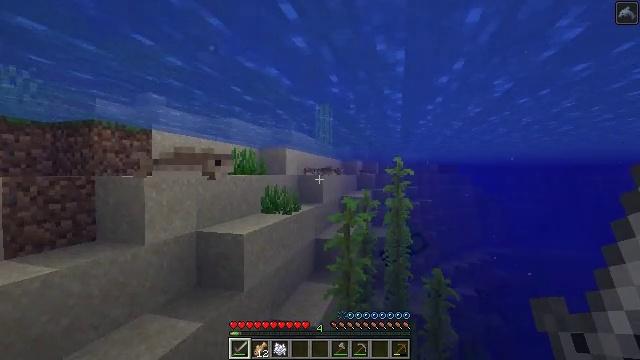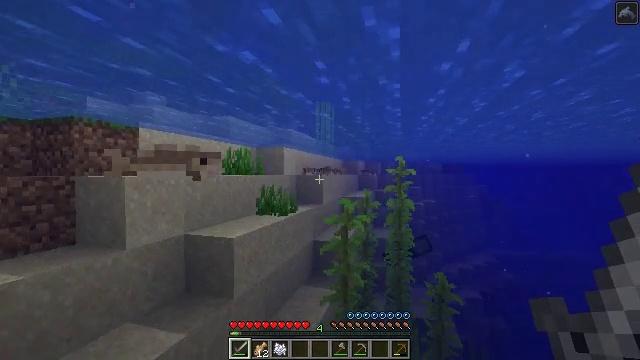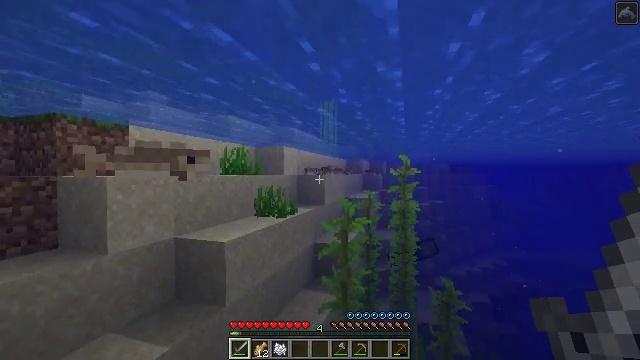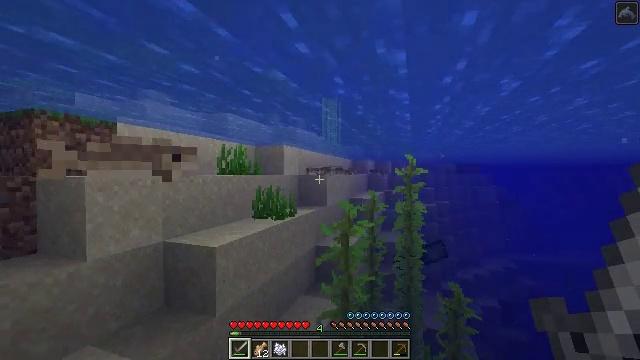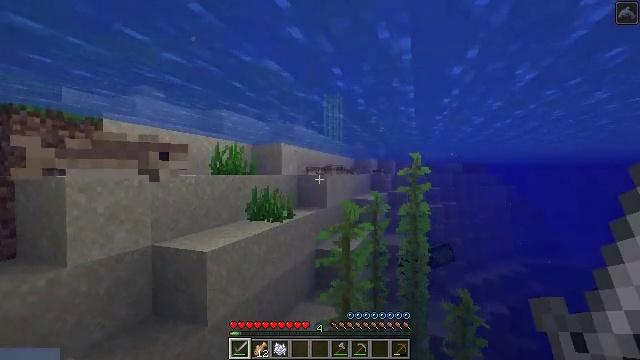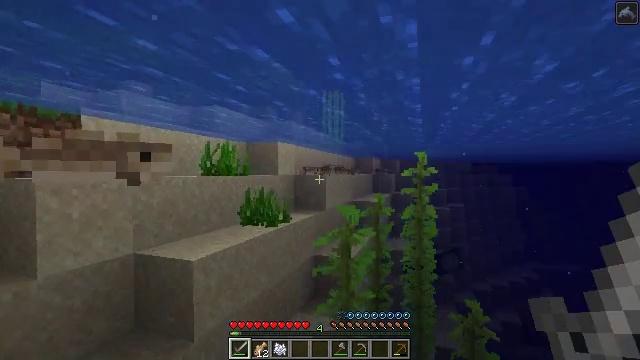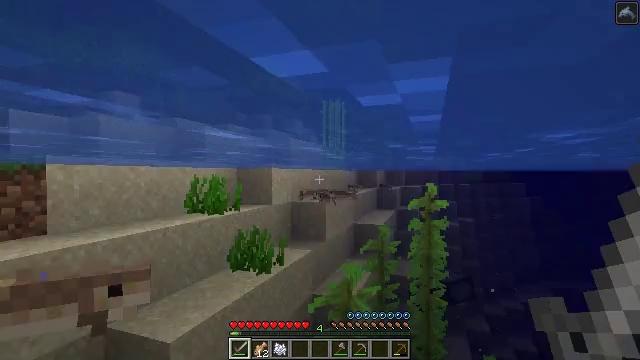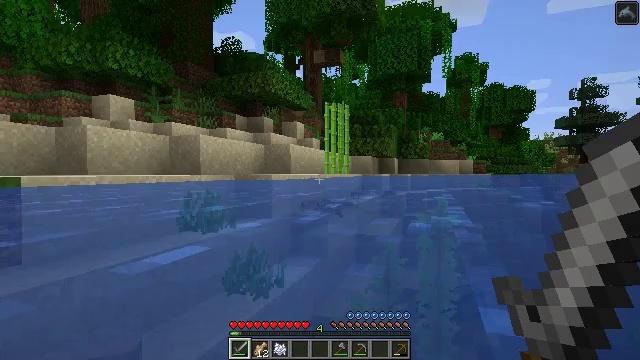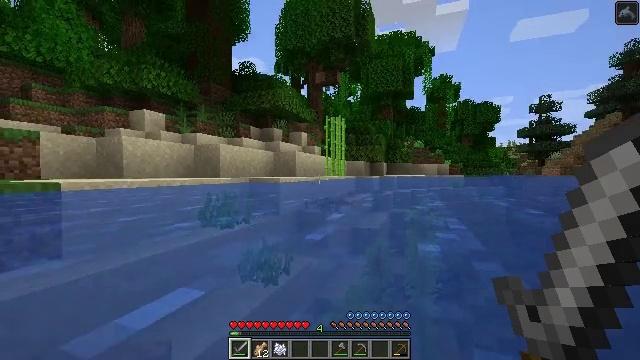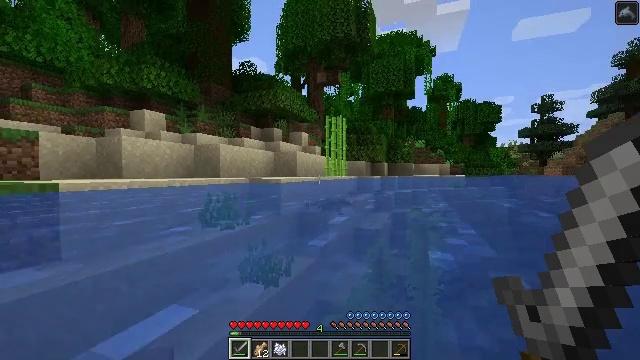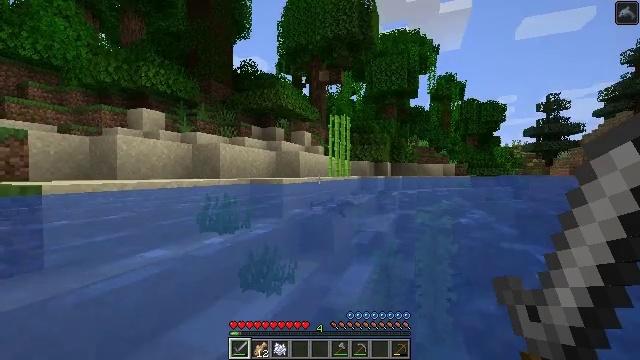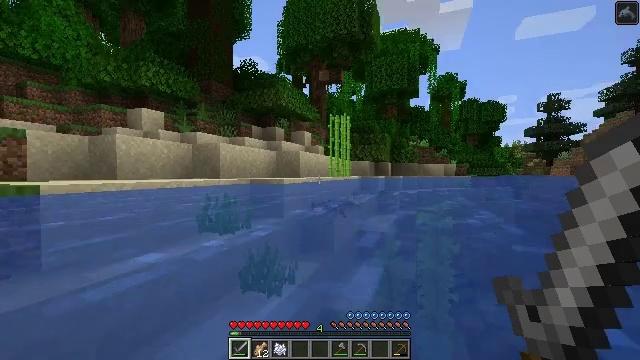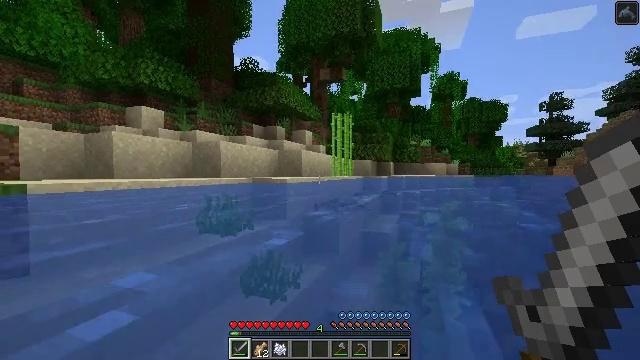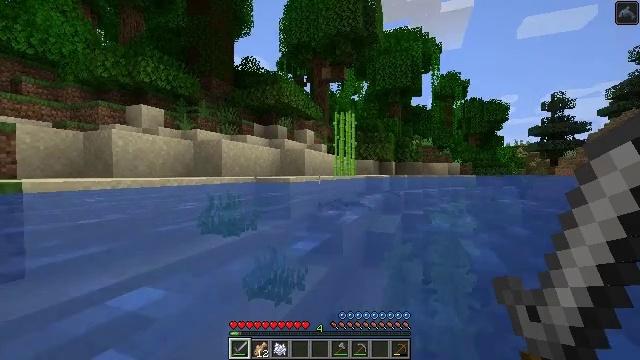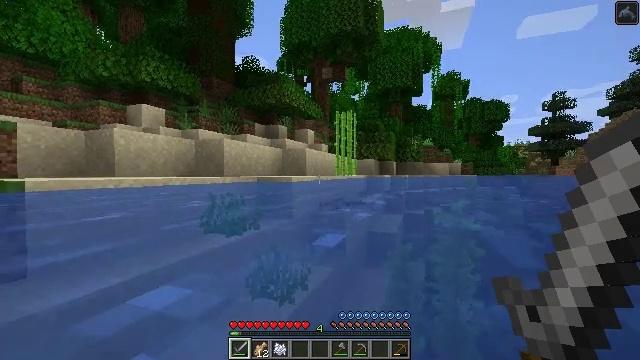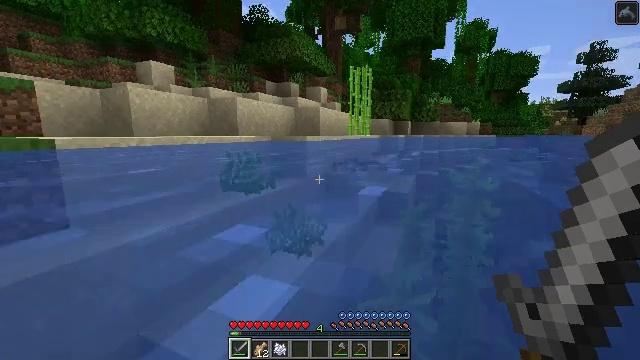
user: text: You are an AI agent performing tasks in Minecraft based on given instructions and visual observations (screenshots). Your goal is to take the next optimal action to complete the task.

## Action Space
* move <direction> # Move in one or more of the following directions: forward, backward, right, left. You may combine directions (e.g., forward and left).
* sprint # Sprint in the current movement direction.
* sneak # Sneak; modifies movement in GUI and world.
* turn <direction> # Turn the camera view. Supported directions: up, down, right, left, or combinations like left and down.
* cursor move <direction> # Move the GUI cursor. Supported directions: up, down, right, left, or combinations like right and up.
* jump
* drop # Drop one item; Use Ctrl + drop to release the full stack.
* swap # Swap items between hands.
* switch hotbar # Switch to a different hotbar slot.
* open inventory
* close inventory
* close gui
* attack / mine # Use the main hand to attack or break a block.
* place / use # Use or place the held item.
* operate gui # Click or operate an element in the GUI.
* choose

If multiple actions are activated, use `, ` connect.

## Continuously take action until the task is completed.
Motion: motion action
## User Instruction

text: Kill mobs in water.
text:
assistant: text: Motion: move forward and move left
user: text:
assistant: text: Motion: move forward and move left, turn left
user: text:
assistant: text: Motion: move left, turn left
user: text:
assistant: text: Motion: move left
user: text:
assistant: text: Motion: move left
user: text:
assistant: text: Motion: move left
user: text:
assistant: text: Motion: move left
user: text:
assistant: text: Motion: move left
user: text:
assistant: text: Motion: move left
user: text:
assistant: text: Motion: move back and move left
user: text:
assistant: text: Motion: move back and move left
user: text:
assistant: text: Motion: move back and move left
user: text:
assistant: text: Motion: move back and move left
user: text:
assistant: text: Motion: move back and move left
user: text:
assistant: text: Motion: move back and move left, turn left and down
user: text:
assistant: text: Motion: move back, turn left and down
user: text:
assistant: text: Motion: move back, turn left and down
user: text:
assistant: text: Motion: turn left and down
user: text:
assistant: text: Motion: turn left and down
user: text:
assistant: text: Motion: move left, turn left
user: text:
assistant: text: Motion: move left, turn left
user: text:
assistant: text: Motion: move left, turn left
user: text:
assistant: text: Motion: move left, turn left
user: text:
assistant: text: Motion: move left, turn left
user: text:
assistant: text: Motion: move left
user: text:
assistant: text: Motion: move left
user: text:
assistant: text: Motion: move left, turn left
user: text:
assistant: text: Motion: move left, turn left
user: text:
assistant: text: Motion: move left, turn left
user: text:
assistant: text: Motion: move left, turn left and up